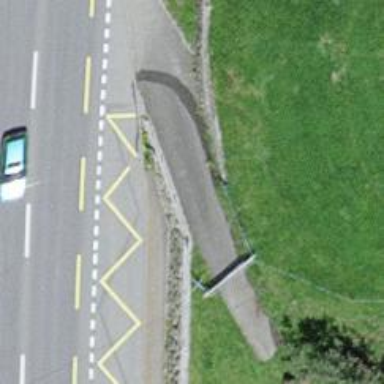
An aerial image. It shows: Platform for public transport on the road.